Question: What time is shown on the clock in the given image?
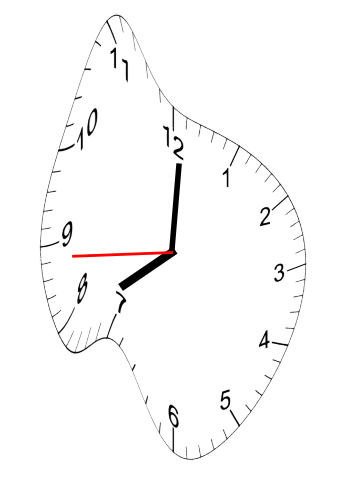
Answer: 08:00:44